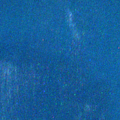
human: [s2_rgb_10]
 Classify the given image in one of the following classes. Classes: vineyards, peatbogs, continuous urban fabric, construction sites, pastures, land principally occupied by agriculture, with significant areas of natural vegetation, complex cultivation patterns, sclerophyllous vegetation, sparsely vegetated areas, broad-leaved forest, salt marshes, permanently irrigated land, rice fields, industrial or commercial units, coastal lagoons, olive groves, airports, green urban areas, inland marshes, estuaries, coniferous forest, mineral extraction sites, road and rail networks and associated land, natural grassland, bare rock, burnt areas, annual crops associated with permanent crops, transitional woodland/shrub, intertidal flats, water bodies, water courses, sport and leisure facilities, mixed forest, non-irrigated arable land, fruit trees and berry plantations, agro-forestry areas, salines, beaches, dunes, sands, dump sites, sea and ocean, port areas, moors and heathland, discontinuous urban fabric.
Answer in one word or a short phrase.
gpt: continuous urban fabric